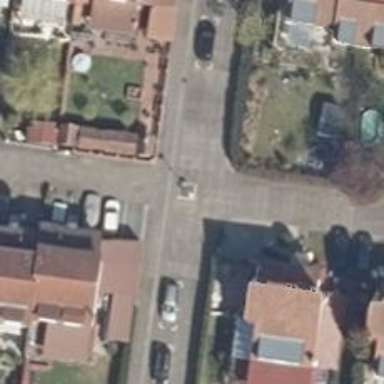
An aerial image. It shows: Living street.